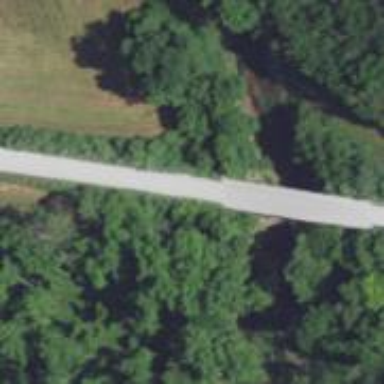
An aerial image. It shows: Residential road with bridge.